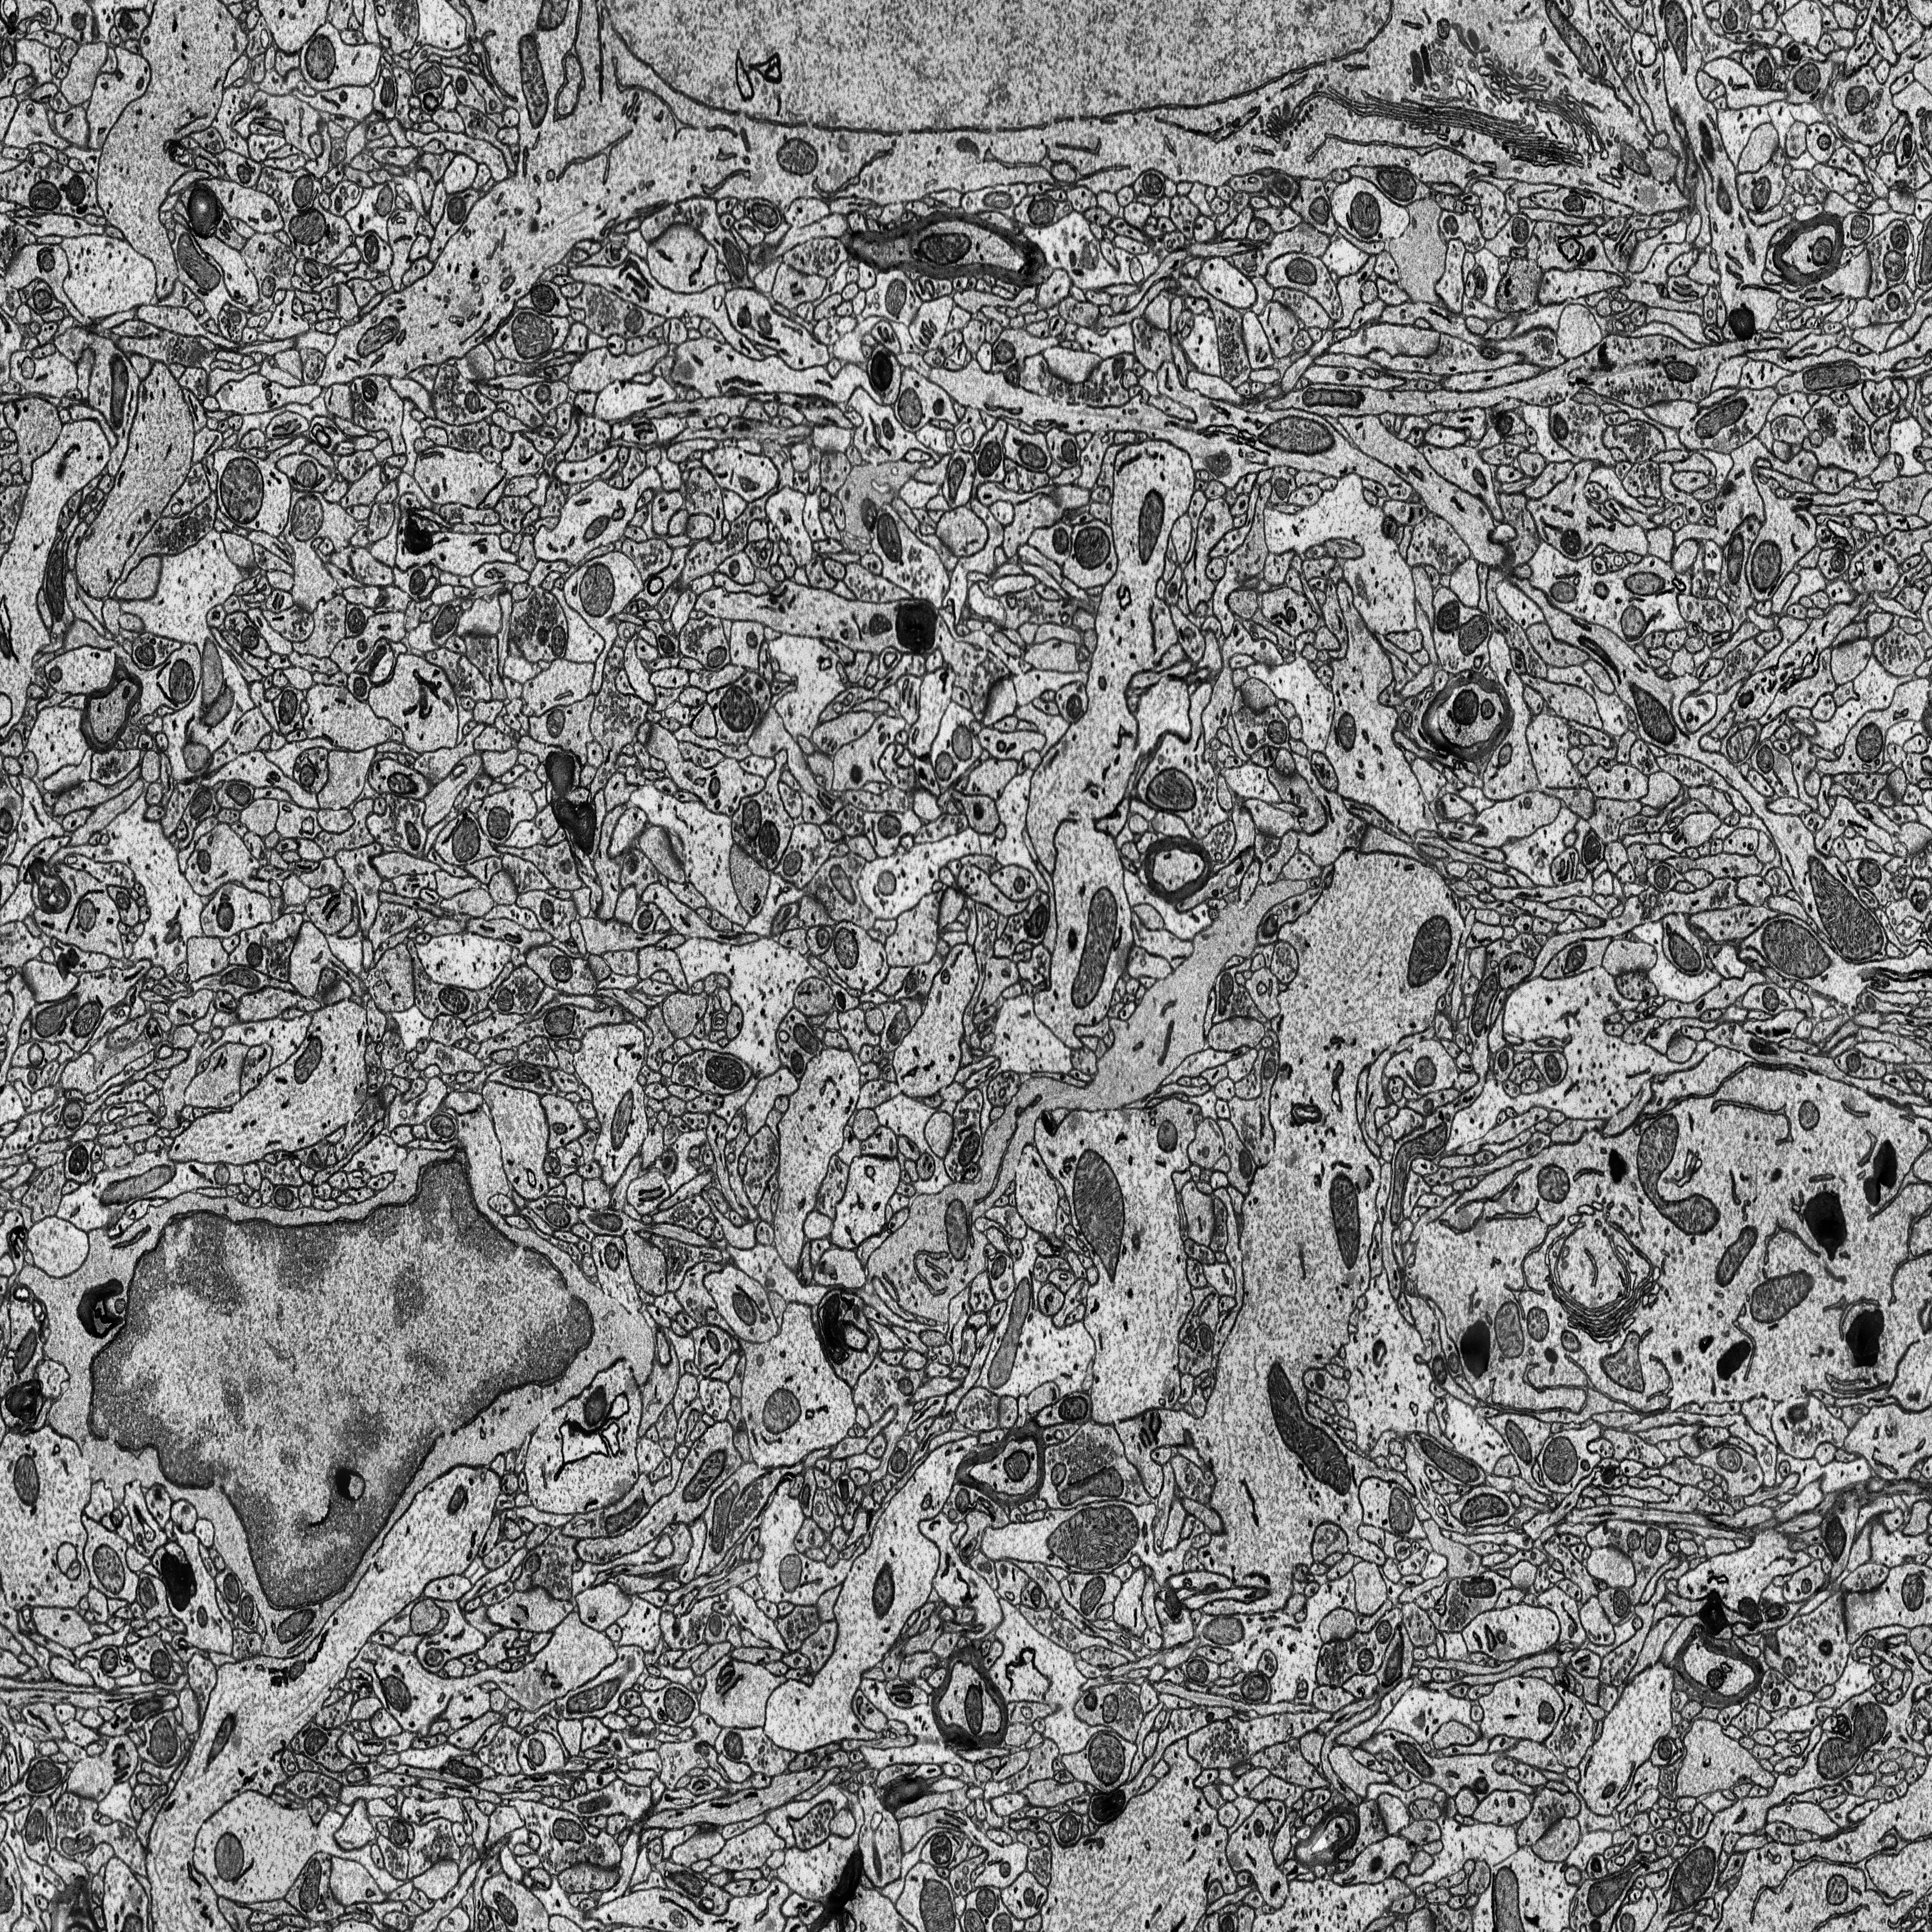
Electron microscopy slice of rat cortex tissue
Slice depth (z): 77
Mitochondria instances in slice: 378